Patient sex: M
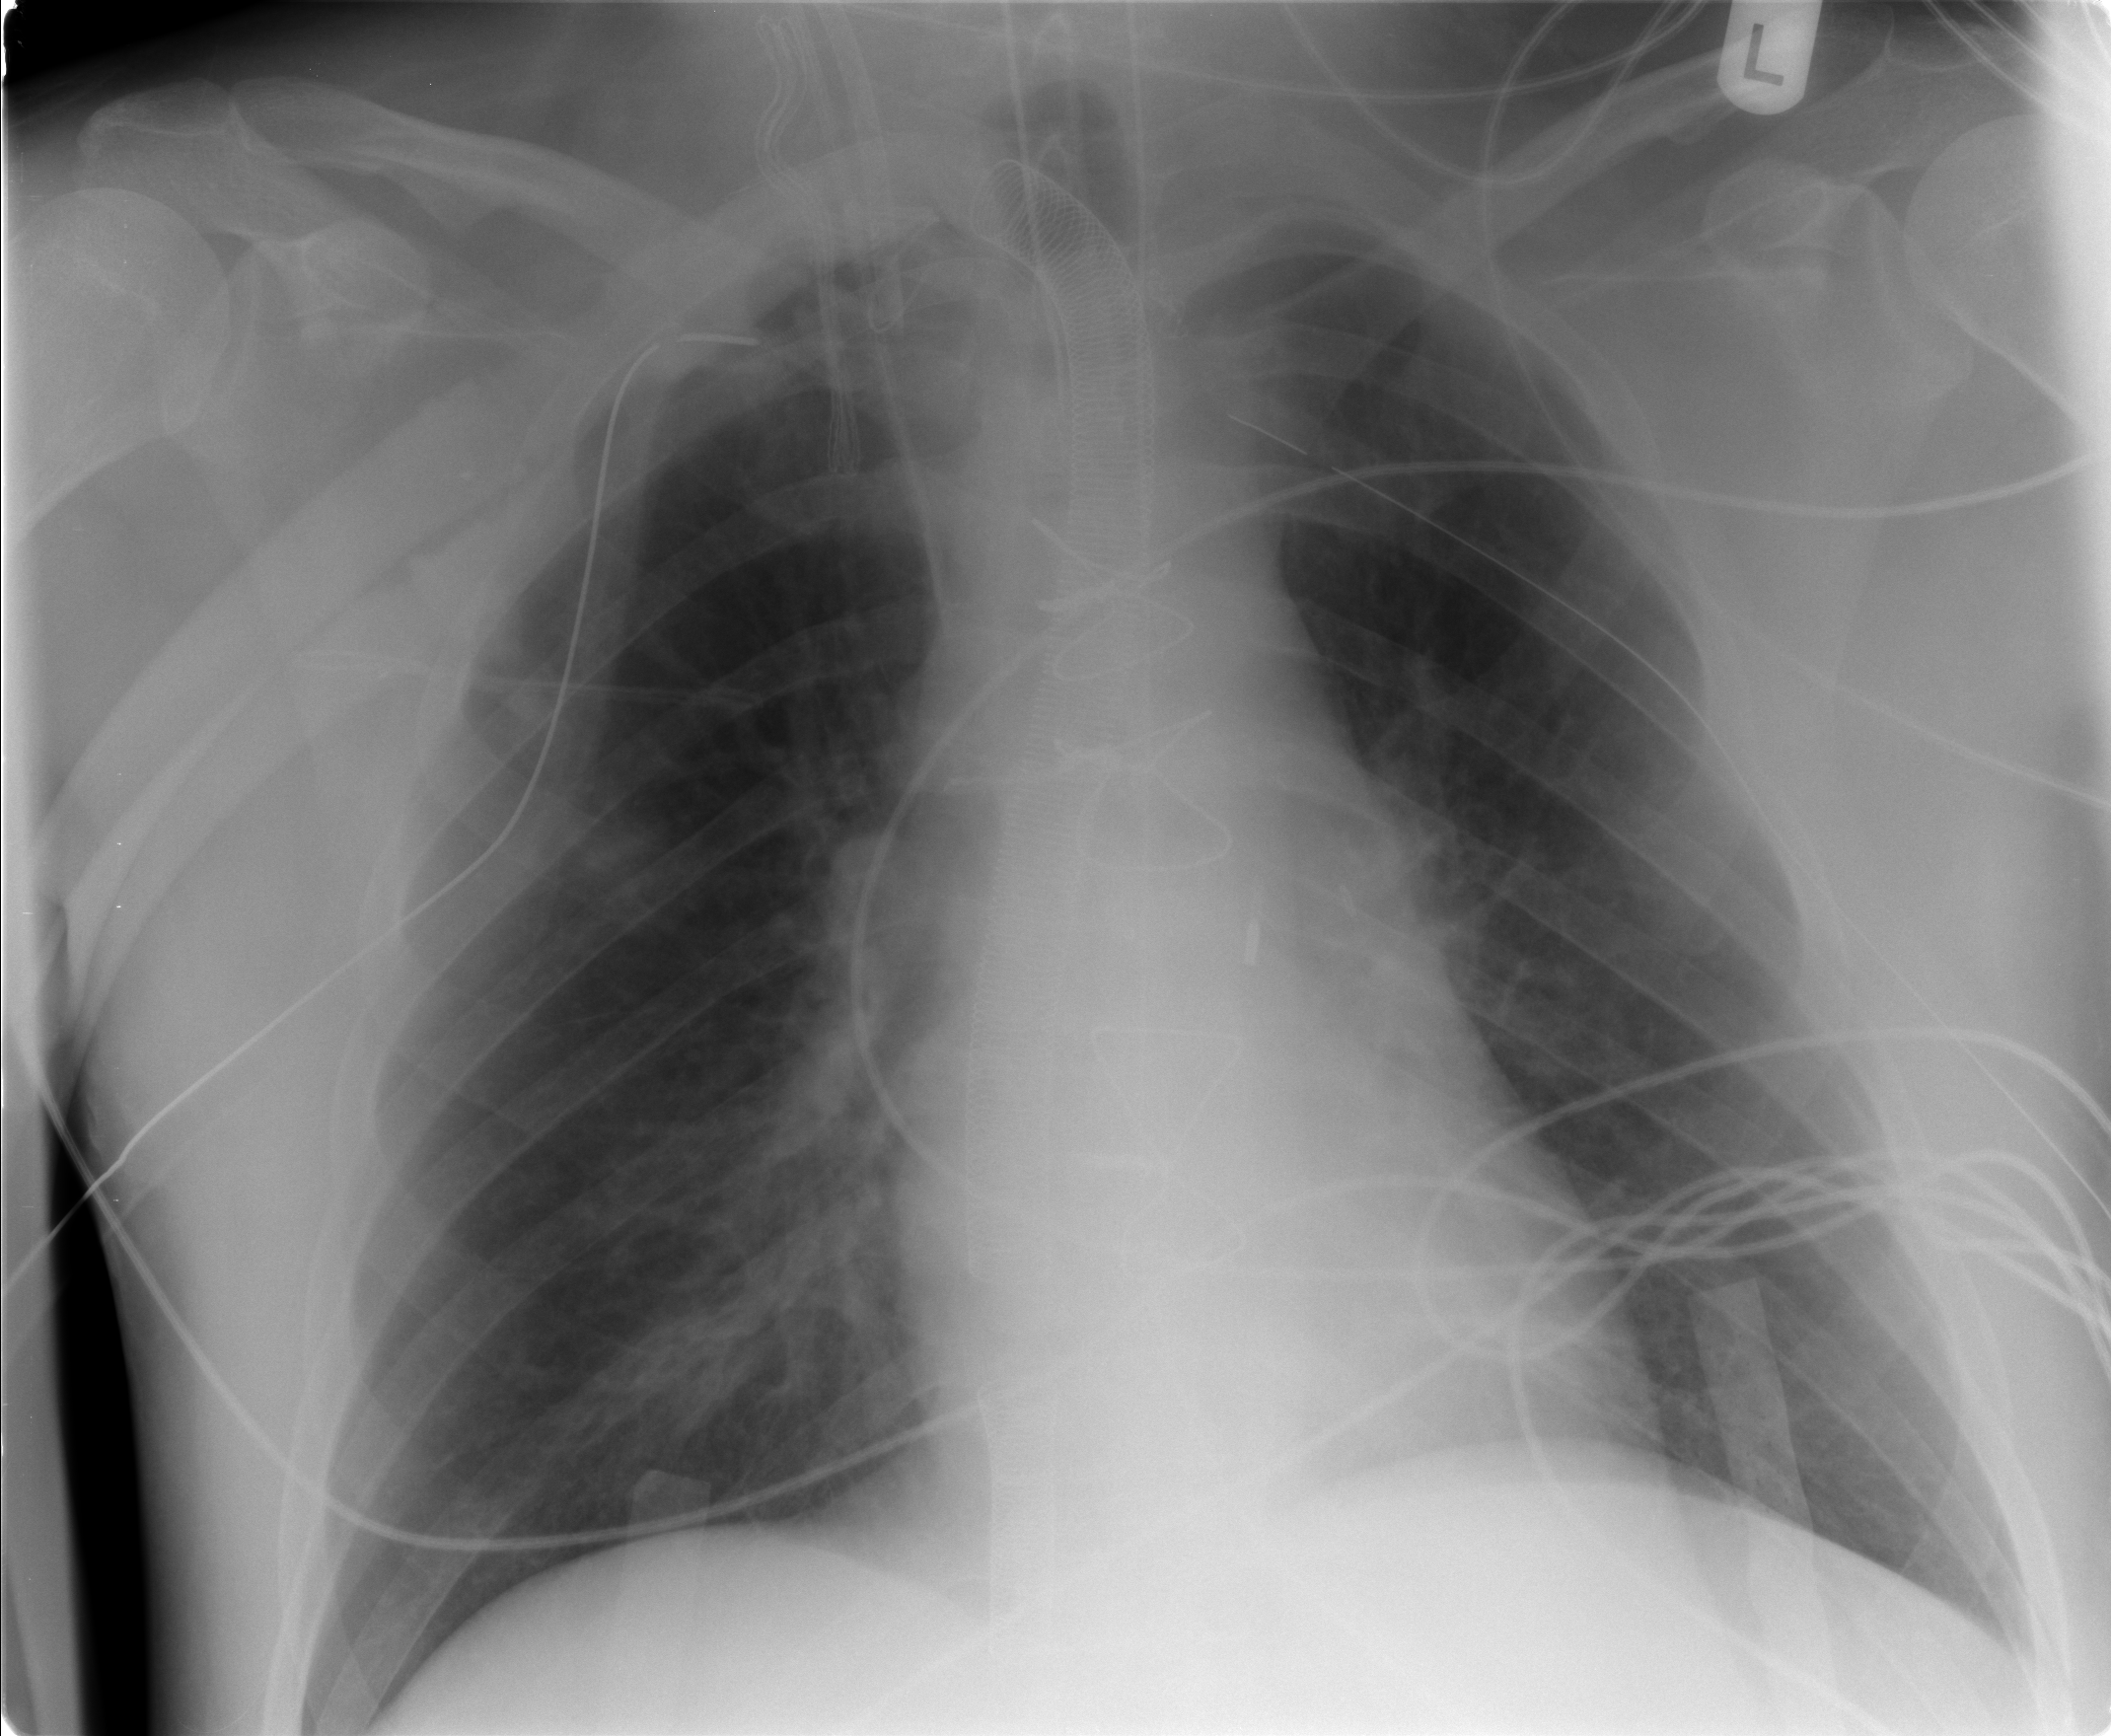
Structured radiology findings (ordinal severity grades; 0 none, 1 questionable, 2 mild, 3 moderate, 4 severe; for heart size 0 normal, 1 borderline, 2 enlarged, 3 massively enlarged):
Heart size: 0
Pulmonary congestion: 1
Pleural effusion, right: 0
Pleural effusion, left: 1
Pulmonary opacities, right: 0
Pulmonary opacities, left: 0
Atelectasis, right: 2
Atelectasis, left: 2